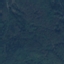
Land use / land cover: Forest